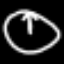
Label: clock